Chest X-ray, AP view. Patient: 8 years old, sex M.
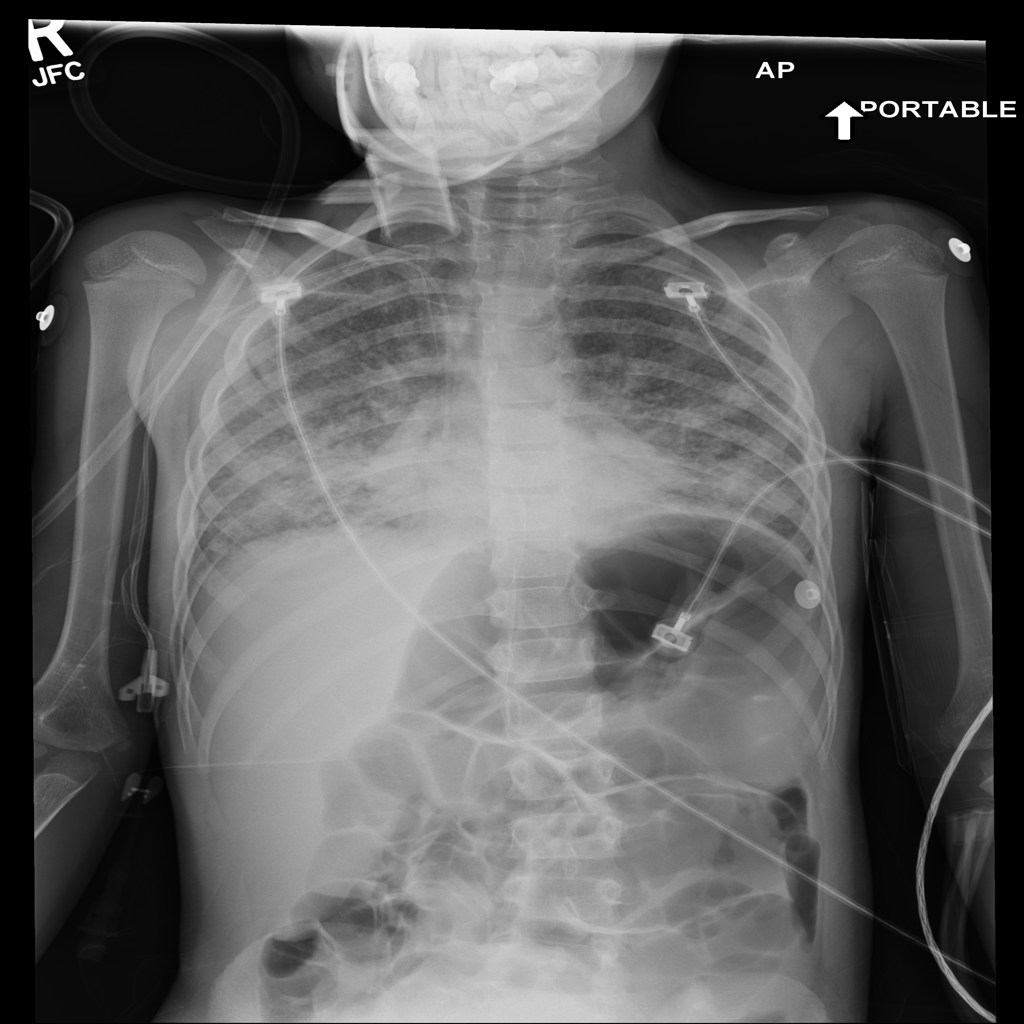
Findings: Pneumonia